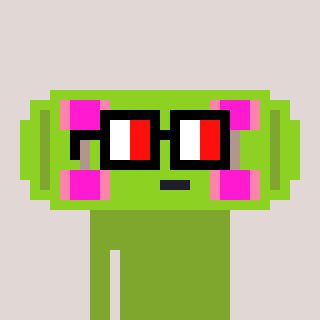
a pixel art character with square glasses with black frames and red eyes, a skateboard-shaped head and a slimegreen-colored body on a warm background